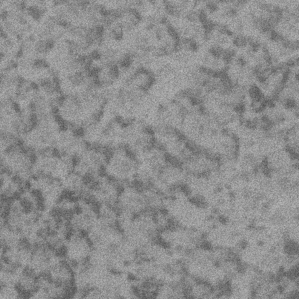
Label: frost